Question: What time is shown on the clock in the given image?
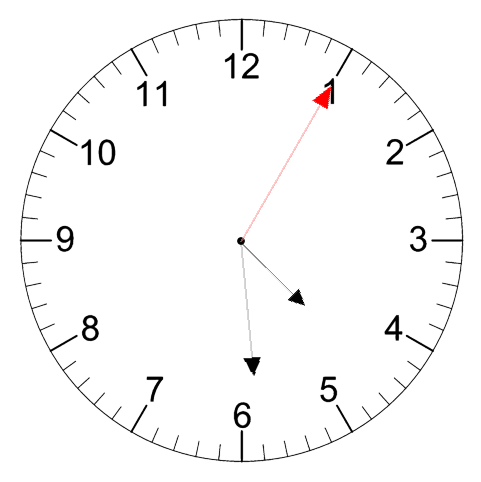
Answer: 04:29:05